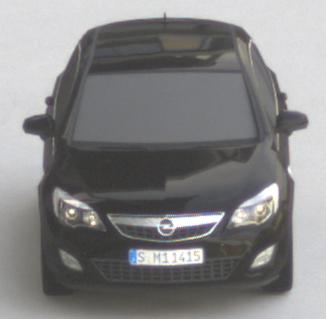
Make: Opel
Model: Astra 1.4 ecoFlex
Detailed model: Astra (J)
Model produced from: 2009/12
Model produced until: 2010/12
Doors: 5
Color: black
Road condition: dry road
Daytime: sunrise or sunset
Contrast: medium contrast